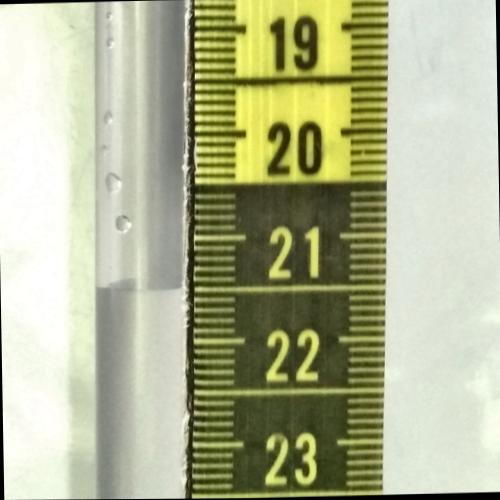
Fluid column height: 21.5 cm